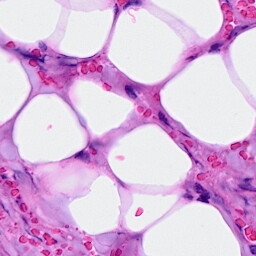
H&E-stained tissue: Breast